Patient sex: M
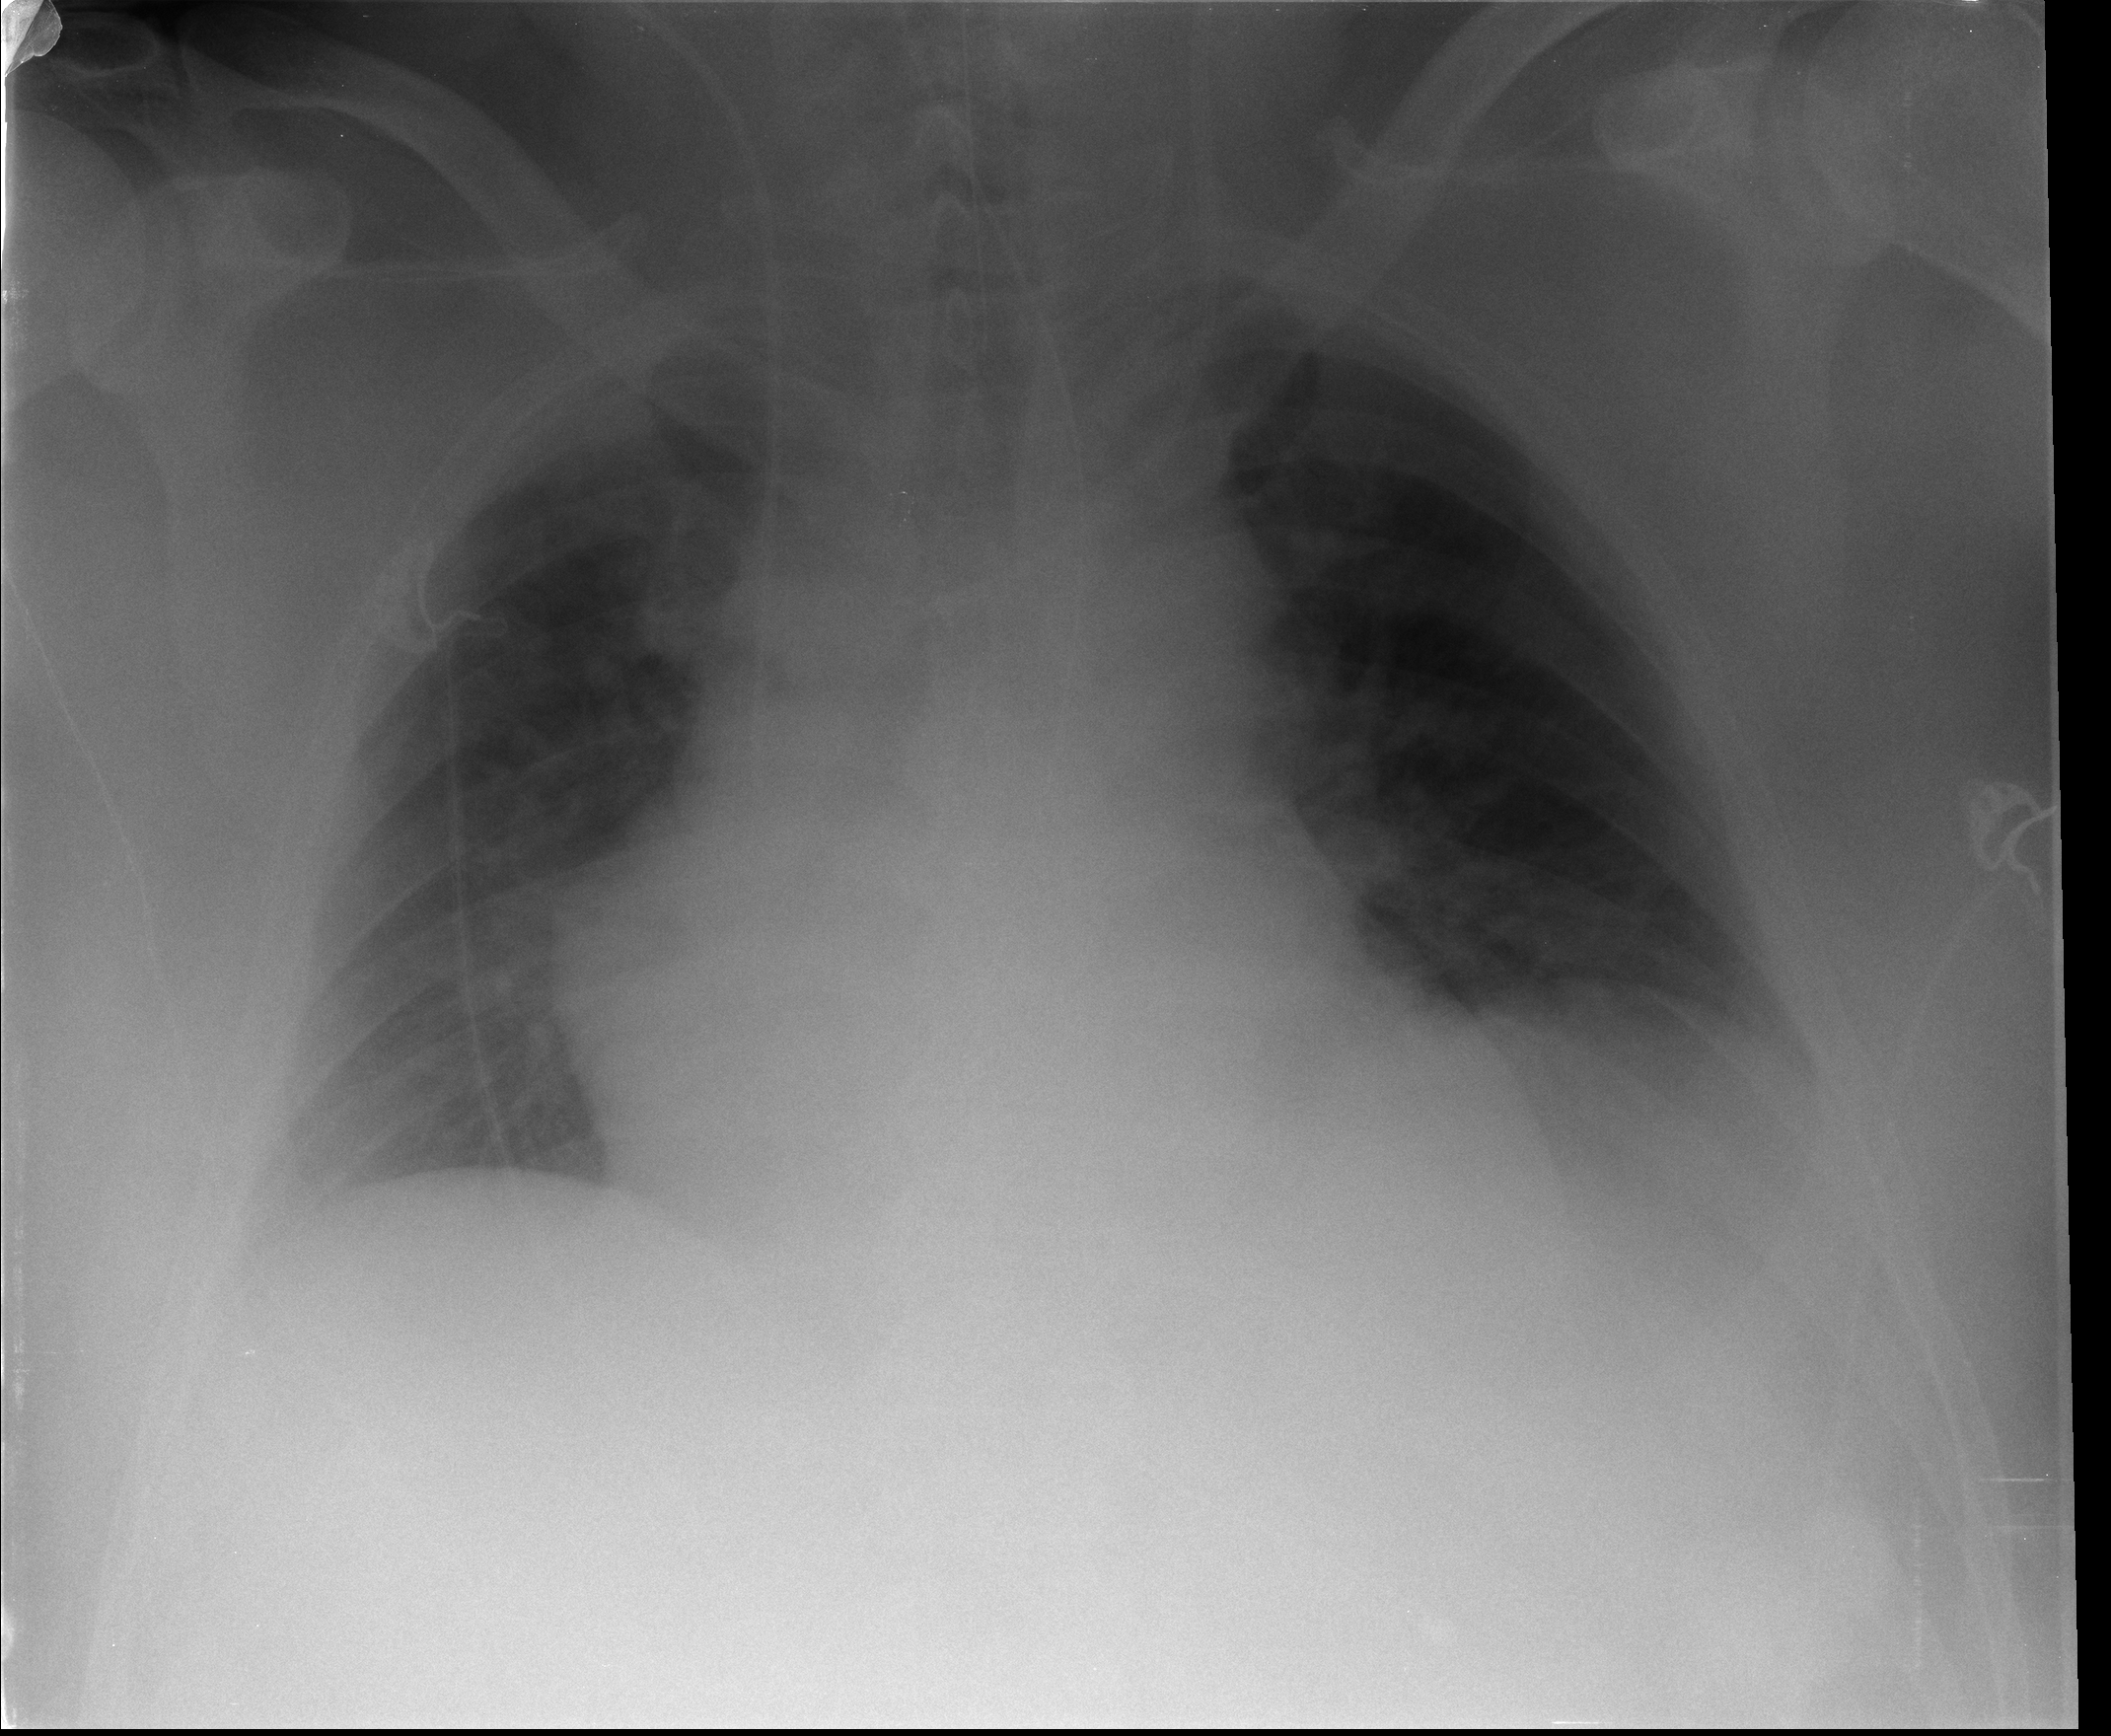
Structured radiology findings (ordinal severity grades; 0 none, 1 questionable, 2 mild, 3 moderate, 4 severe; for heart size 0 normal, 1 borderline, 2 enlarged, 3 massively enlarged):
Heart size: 2
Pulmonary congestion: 2
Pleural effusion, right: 0
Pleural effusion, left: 0
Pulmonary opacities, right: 1
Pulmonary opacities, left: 0
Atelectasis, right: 2
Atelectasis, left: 2